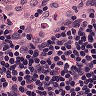
Metastatic tissue present: no